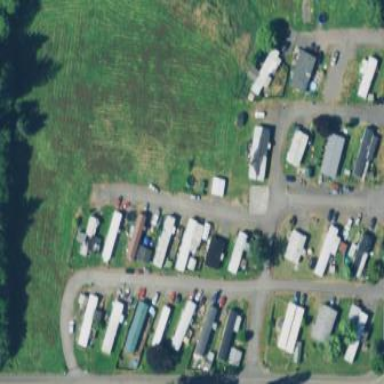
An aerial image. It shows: Residential area known as trailer park.